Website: apple
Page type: address-validator
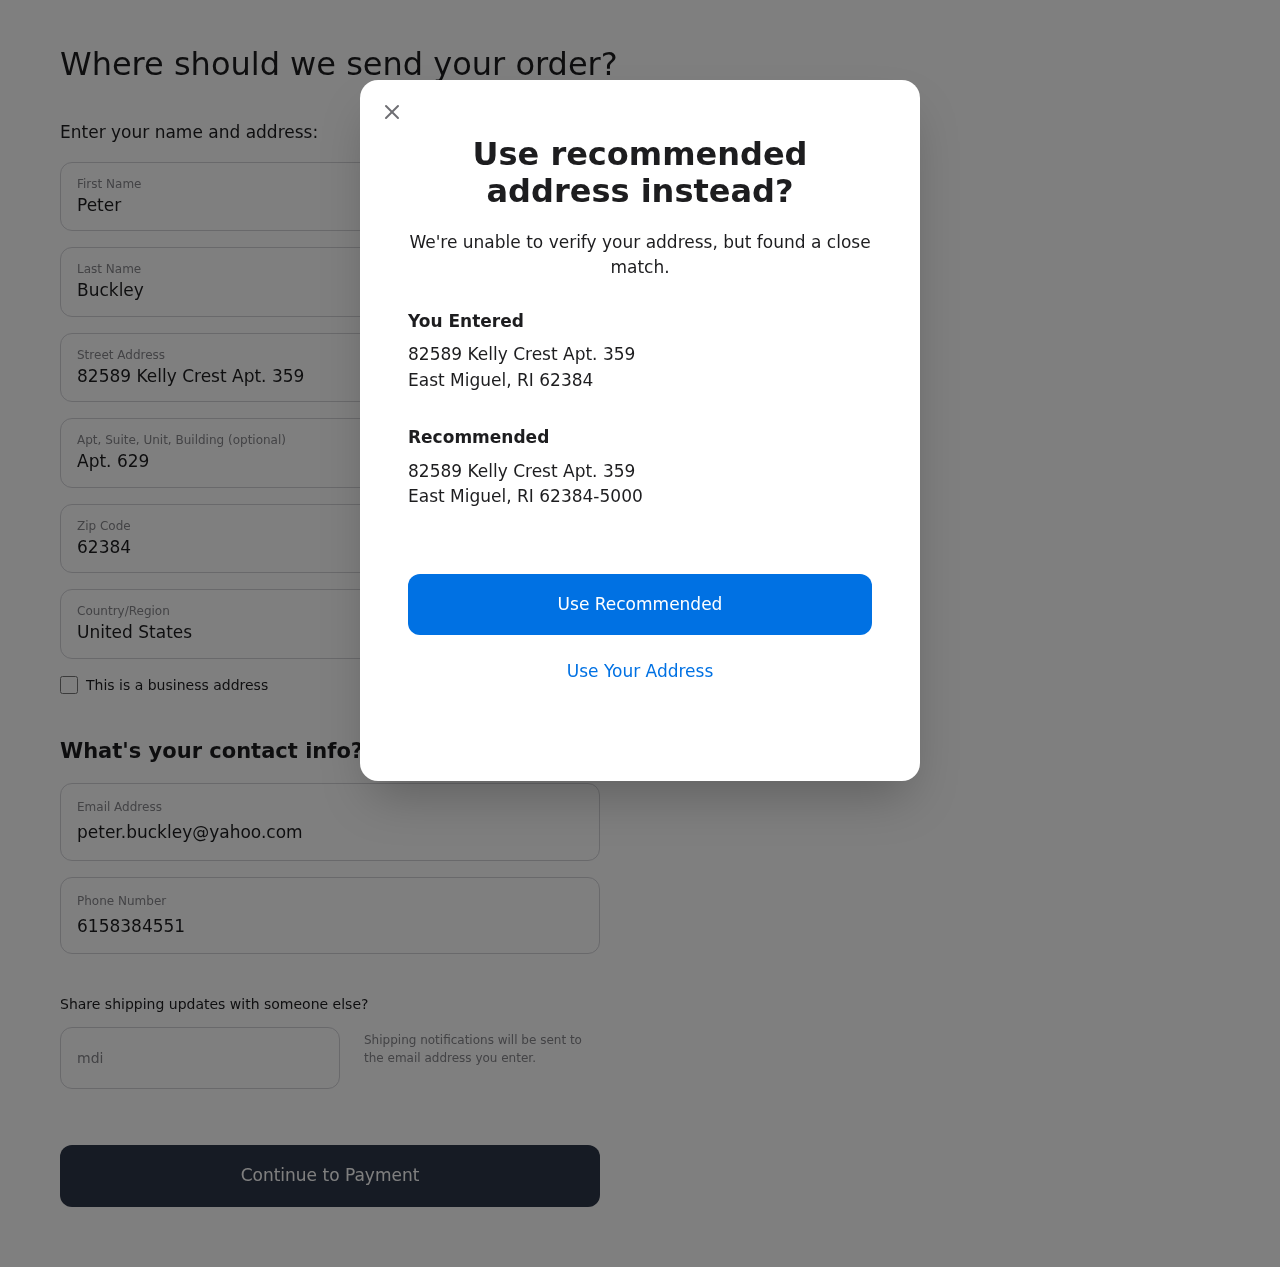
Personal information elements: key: PII_CITY
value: East Miguel
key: PII_COUNTRY
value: United States
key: PII_EMAIL
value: peter.buckley@yahoo.com
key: PII_FIRSTNAME
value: Peter
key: PII_GIFT_EMAIL
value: mdiaz@hotmail.com
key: PII_LASTNAME
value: Buckley
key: PII_PHONE
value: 6158384551
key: PII_POSTCODE
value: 62384
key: PII_POSTCODE_FULL
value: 62384-5000
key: PII_STATE_ABBR
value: RI
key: PII_STREET
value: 82589 Kelly Crest Apt. 359
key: PII_STREET2
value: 82589 Kelly Crest Apt. 359
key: PII_STREET2
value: Apt. 629
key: PII_CITY2
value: East Miguel
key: PII_STATE_ABBR2
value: RI